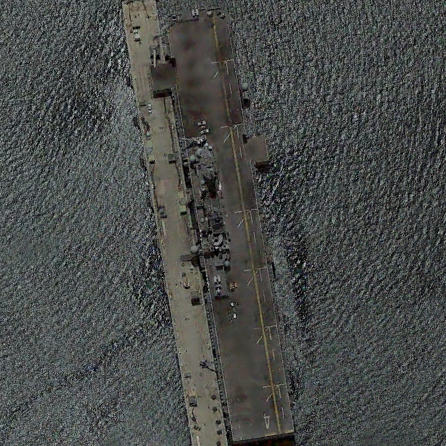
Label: assault